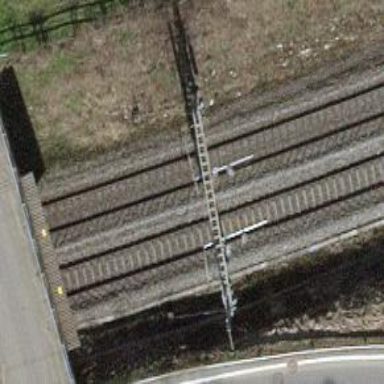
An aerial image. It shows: Single-track railway with electrified contact lines.